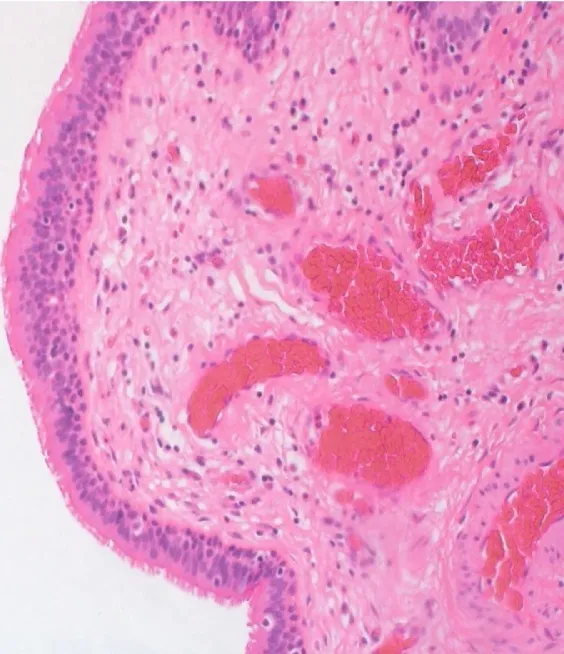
Histological examination revealed a multilocular cystic structure lined by pseudostratified ciliated and transitional epithelium with foci of mucinous differentiation. No teratomatous components were identified. The histopathological features were consistent with tailgut cyst.
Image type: pathology (h&e)